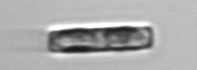
Label: Guinardia_delicatula